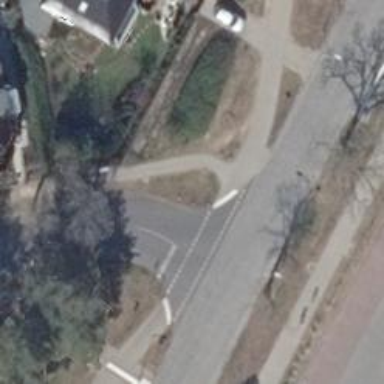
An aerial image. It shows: Residential road with asphalt surface. There are separate sidewalks on both sides of the road.